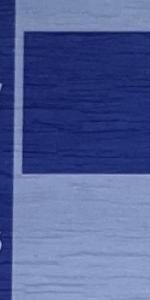
Label: Empty